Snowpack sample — Loveland Pass, Silver Plume, Colorado, USA (2/11/26, 12:00 PM MST)
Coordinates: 39.663, -105.886
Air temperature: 35 °F
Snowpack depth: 82 cm
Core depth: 40 cm
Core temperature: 23 °F
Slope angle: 13°, slope face: 12°
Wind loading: high
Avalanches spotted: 1
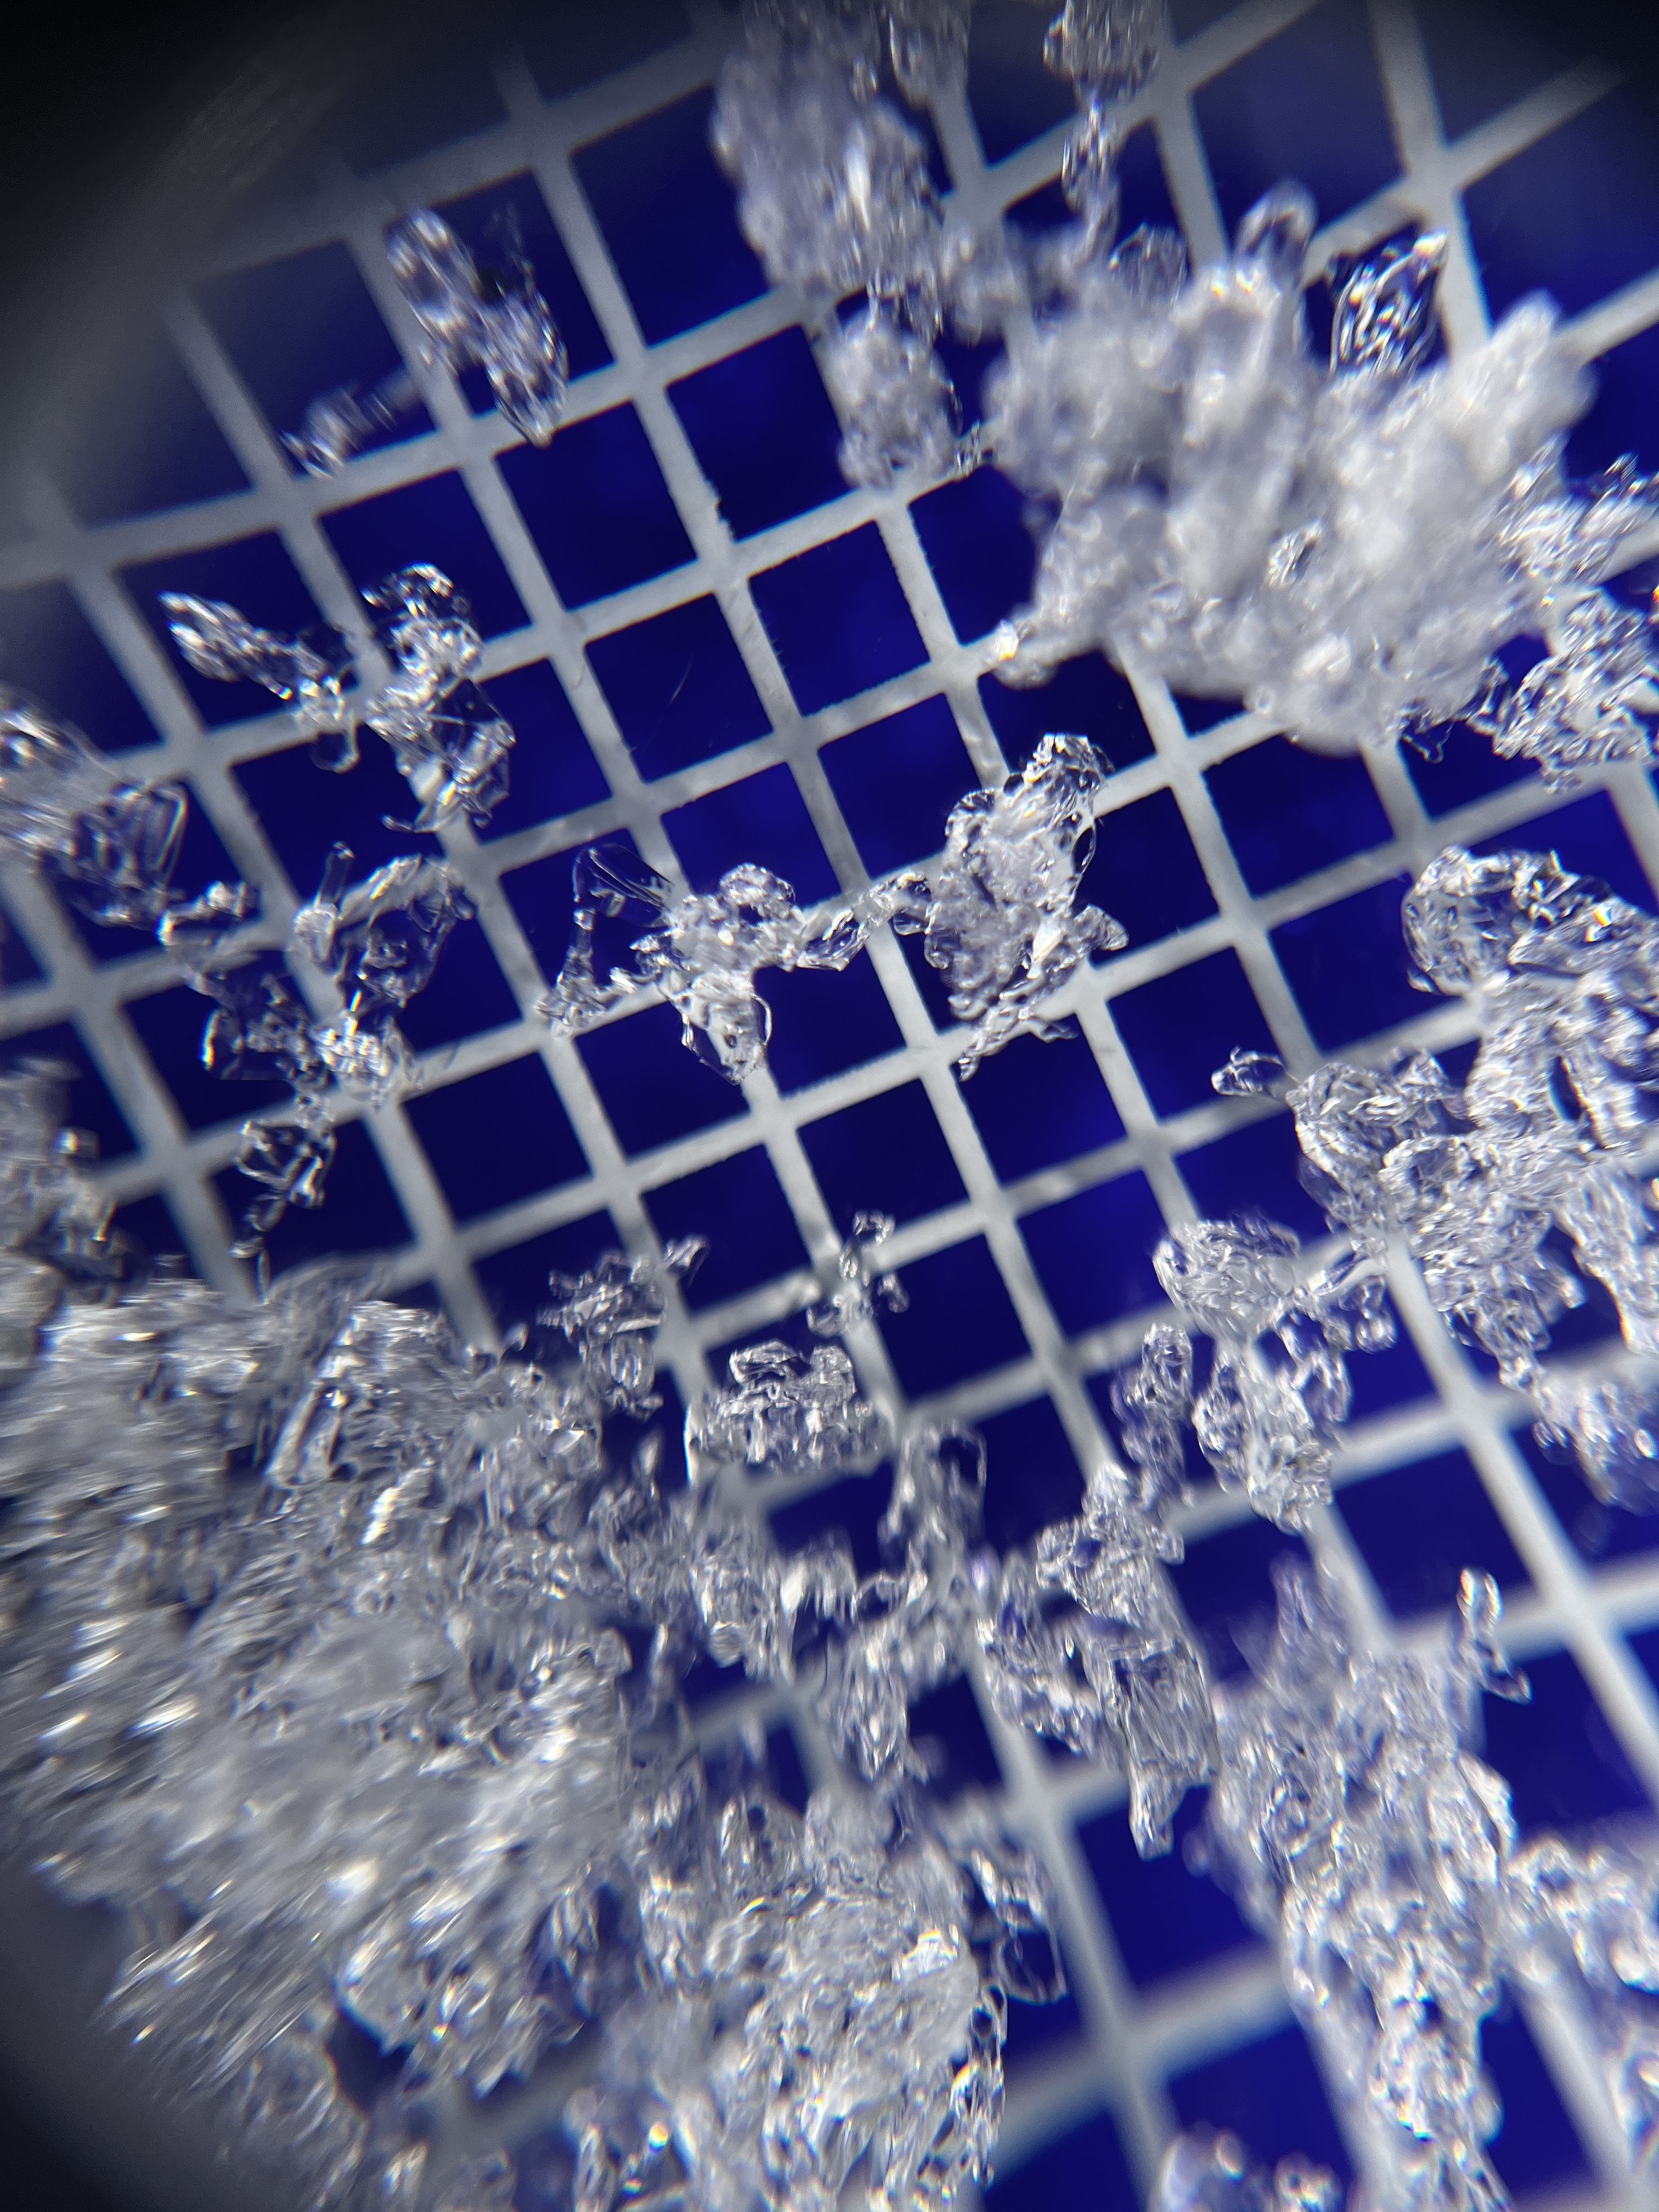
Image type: magnified_profile
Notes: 1 small avalanche spotted on the north side of the bowl, lots of wind loading